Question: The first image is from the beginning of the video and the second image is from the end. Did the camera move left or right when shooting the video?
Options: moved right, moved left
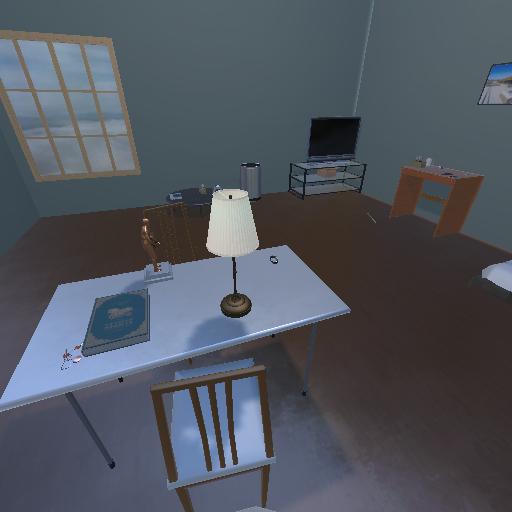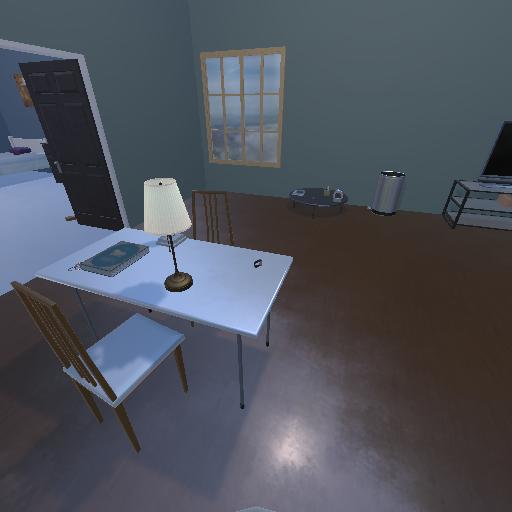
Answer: moved right